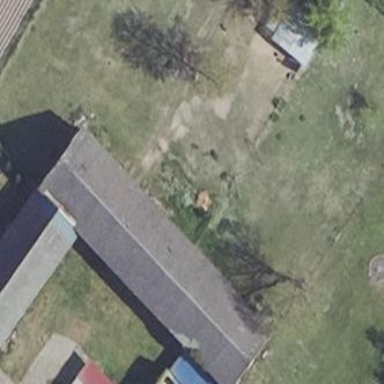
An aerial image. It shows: Barn.